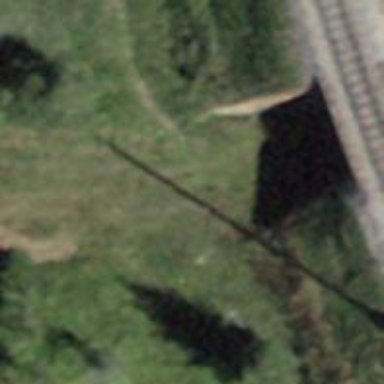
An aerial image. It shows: Tunnel on Nordic ski trail with classic and skating grooming.